已知双曲线 \(C\) 的中心为坐标原点，\(F_1,F_2\) 是 \(C\) 的两个焦点，其中左焦点为 \((-2\sqrt{5},0)\)，离心率为 \(\sqrt{5}\)。

\noindent (1) 求 \(C\) 的方程；
\noindent (2) 双曲线 \(C\) 上存在一点 \(P\)，使得 \(\angle F_1PF_2=120^\circ\)，求三角形 \(PF_1F_2\) 的面积；
\noindent (3) 记 \(C\) 的左、右顶点分别为 \(A_1,A_2\)，过点 \((-4,0)\) 的直线与 \(C\) 的左支交于 \(M,N\) 两点，\(M\) 在第二象限，直线 \(MA_1\) 与 \(NA_2\) 交于点 \(P\)。证明：点 \(P\) 在定直线上。

\vspace{0.2cm}
【解答】

\noindent \textbf{【详解】(1)}
设双曲线方程为 \(\dfrac{x^2}{a^2}-\dfrac{y^2}{b^2}=1(a>0,b>0)\)，
由左焦点坐标可知 \(c=2\sqrt{5}\)，
离心率 \(e=\dfrac{c}{a}=\sqrt{5}\)，可得 \(a=2\)，
\(b=\sqrt{c^2-a^2}=4\)，
故双曲线方程为 \(\dfrac{x^2}{4}-\dfrac{y^2}{16}=1\)。

\vspace{0.2cm}
\noindent \textbf{(2)}
由（1）知，\(a=2\)，\(c=2\sqrt{5}\)，所以
\[
\big||PF_1|-|PF_2|\big|=2a=4,\quad |F_1F_2|=2c=4\sqrt{5}.
\]
在 \(\triangle PF_1F_2\) 中，由余弦定理：
\[
\cos\angle F_1PF_2=\dfrac{|PF_1|^2+|PF_2|^2-|F_1F_2|^2}{2|PF_1||PF_2|}=-\dfrac{1}{2},
\]
即
\[
\dfrac{\big(|PF_1|-|PF_2|\big)^2+2|PF_1||PF_2|-|F_1F_2|^2}{2|PF_1||PF_2|}=-\dfrac{1}{2},
\]
代入数据：
\[
\dfrac{16+2|PF_1||PF_2|-80}{2|PF_1||PF_2|}=-\dfrac{1}{2},
\]
解得 \(|PF_1||PF_2|=\dfrac{64}{3}\)。

三角形 \(PF_1F_2\) 的面积为：
\[
S=\dfrac{1}{2}|PF_1||PF_2|\sin120^\circ=\dfrac{1}{2}\times\dfrac{64}{3}\times\dfrac{\sqrt{3}}{2}=\dfrac{16\sqrt{3}}{3}.
\]

\vspace{0.2cm}
\noindent \textbf{(3) 证明}
由（1）得 \(A_1(-2,0),A_2(2,0)\)，设 \(M(x_1,y_1),N(x_2,y_2)\)。
直线 \(MN\) 的斜率不为0，设其方程为 \(x=my-4\)，且 \(-\dfrac{1}{2}<m<\dfrac{1}{2}\)。

联立
\[
\begin{cases}
x=my-4\\
\dfrac{x^2}{4}-\dfrac{y^2}{16}=1
\end{cases}
\]
消去 \(x\) 整理得：
\[
(4m^2-1)y^2-32my+48=0,
\]
且 \(4m^2-1\neq0\)，判别式 \(\Delta=64(4m^2+3)>0\)。

由韦达定理：
\[
y_1+y_2=\dfrac{32m}{4m^2-1},\quad y_1y_2=\dfrac{48}{4m^2-1}.
\]

直线 \(MA_1\) 的方程为 \(y=\dfrac{y_1}{x_1+2}(x+2)\)，
直线 \(NA_2\) 的方程为 \(y=\dfrac{y_2}{x_2-2}(x-2)\)。

联立两直线方程，消去 \(y\) 得：
\[
\dfrac{x+2}{x-2}=\dfrac{y_2(x_1+2)}{y_1(x_2-2)}.
\]
代入 \(x_1=my_1-4\)，\(x_2=my_2-4\)：
\[
\dfrac{x+2}{x-2}=\dfrac{y_2(my_1-2)}{y_1(my_2-6)}=\dfrac{my_1y_2-2(y_1+y_2)+2y_1}{my_1y_2-6y_1}.
\]

将韦达定理结果代入：
\[
\dfrac{x+2}{x-2}=\dfrac{m\cdot\dfrac{48}{4m^2-1}-2\cdot\dfrac{32m}{4m^2-1}+2y_1}{m\cdot\dfrac{48}{4m^2-1}-6y_1}
=\dfrac{\dfrac{-16m}{4m^2-1}+2y_1}{\dfrac{48m}{4m^2-1}-6y_1}
=-\dfrac{1}{3}.
\]

解方程：
\[
\dfrac{x+2}{x-2}=-\dfrac{1}{3}\implies 3(x+2)=-(x-2)\implies x=-1.
\]
即点 \(P\) 的横坐标恒为 \(-1\)，
故点 \(P\) 在定直线 \(x=-1\) 上运动。

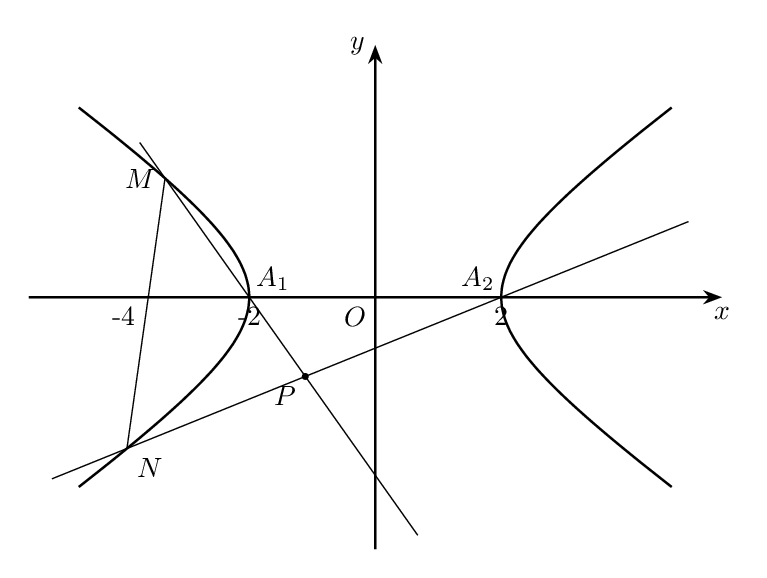